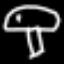
Label: mushroom